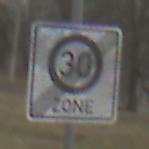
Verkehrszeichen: EndeZone30
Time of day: MorningAfternoon
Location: Outdoor (Nature)
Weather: PartlyCloudy
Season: Autumn
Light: Natural